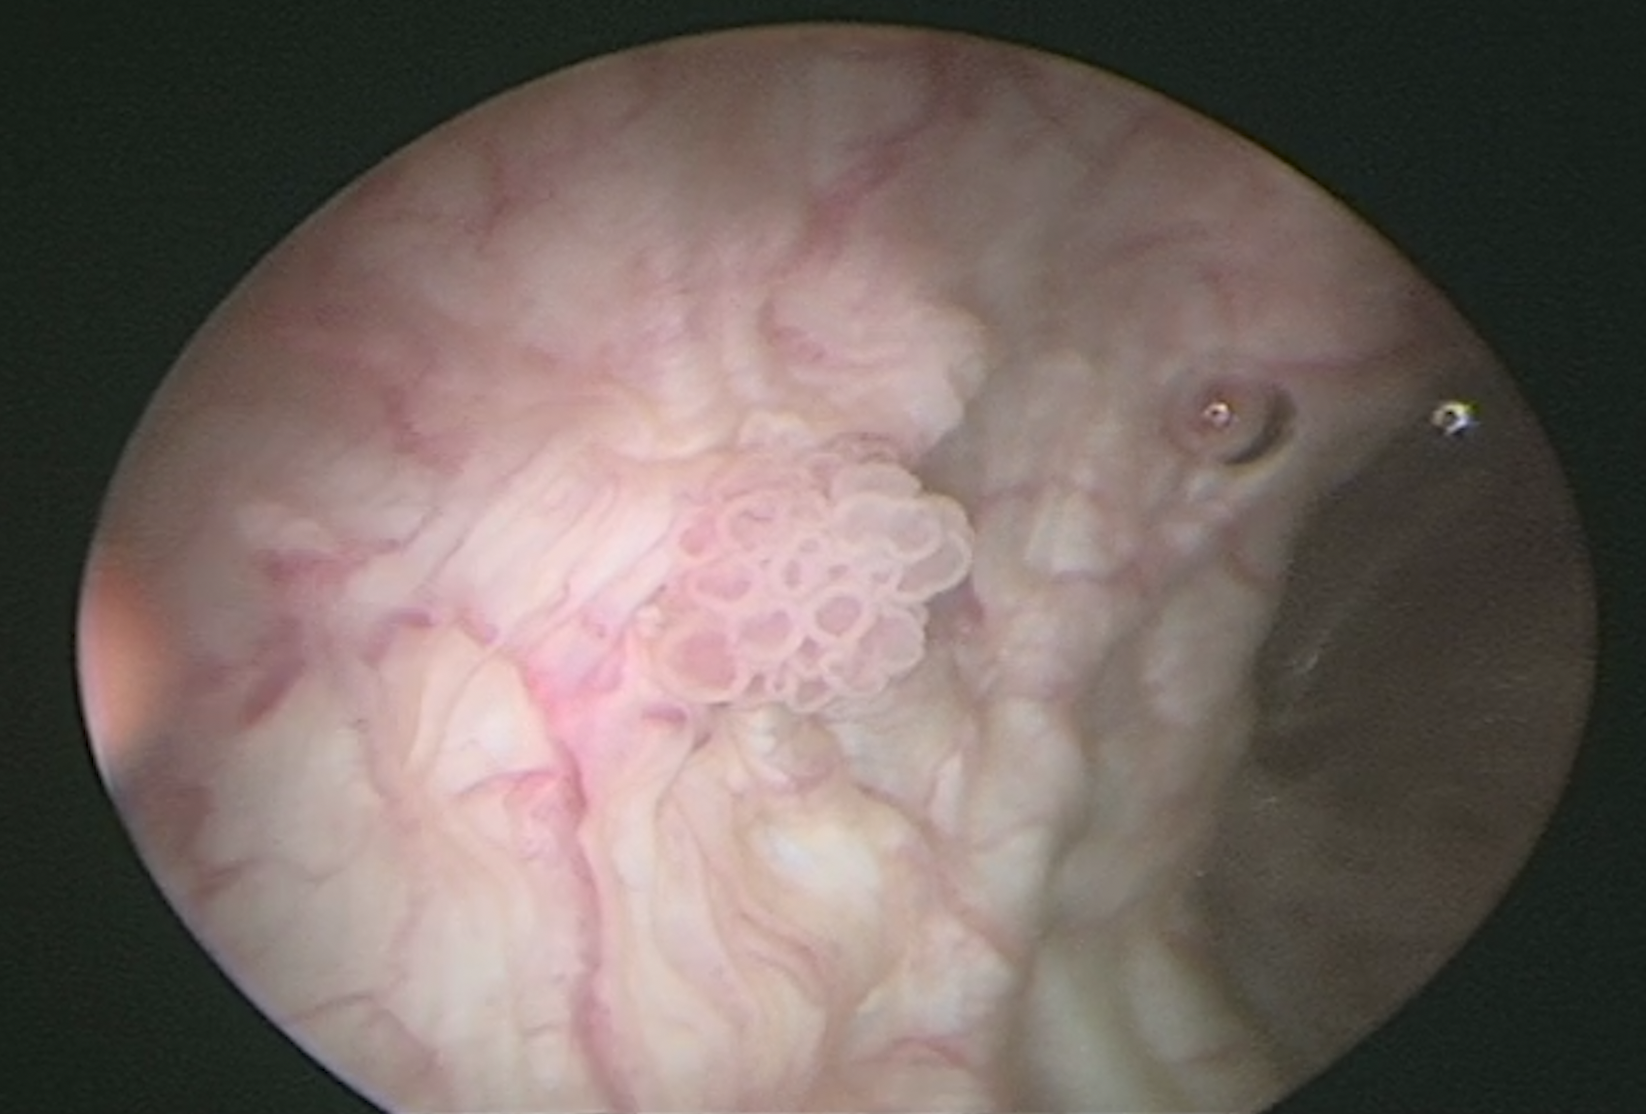
Modality: WLC
Class: Malignant
Subclass: HighGradePapillary
Lesion: L1
Stage: Ta
Morphology: Papillary
Bladder cancer association: Yes